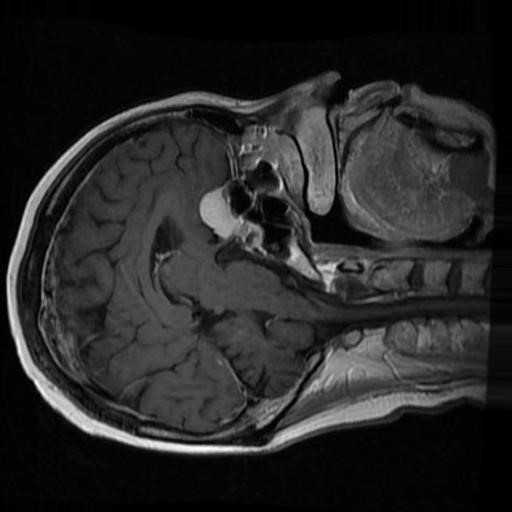
Label: brain_menin